Interaction volume radius: 10 \u00c5
Interaction volume height: 20 \u00c5
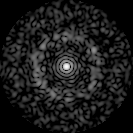
Disorder parameter: 0.8379